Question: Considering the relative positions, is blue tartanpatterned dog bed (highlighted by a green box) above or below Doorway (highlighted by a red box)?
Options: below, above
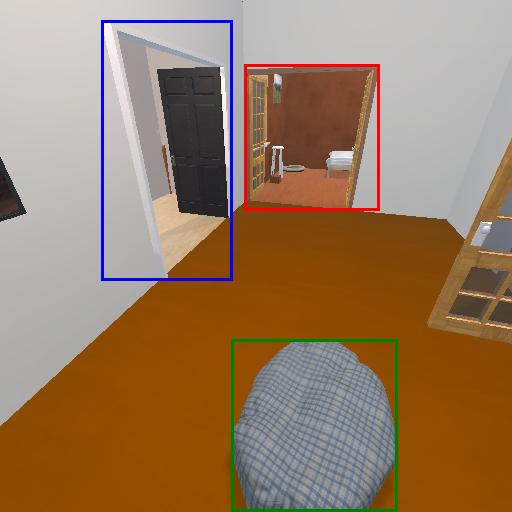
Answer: below